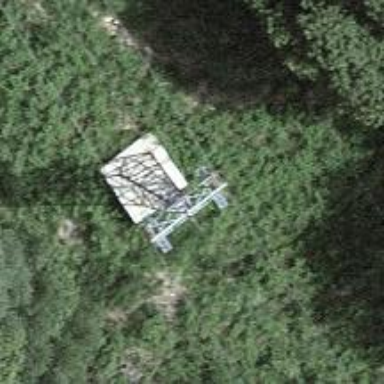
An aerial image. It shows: Pylon used for aerialway.